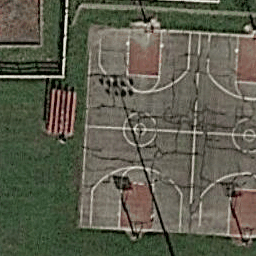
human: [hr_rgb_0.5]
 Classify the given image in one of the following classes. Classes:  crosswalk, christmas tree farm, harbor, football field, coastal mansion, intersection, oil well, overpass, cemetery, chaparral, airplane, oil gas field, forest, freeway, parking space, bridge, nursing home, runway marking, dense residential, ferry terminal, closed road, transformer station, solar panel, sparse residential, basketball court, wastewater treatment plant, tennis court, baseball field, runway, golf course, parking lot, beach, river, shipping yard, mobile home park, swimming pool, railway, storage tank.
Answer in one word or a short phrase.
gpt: basketball court